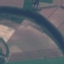
Label: River